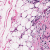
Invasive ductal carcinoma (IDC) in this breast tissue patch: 0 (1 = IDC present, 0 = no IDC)